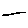
Label: line